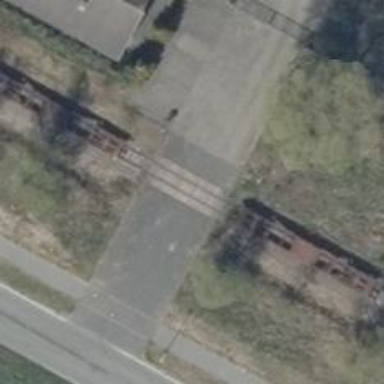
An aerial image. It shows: Railway level crossing.